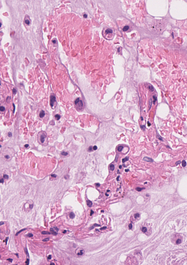
Tumor epithelial tissue: no
Tumor-associated stroma tissue: no
Normal tissue: yes